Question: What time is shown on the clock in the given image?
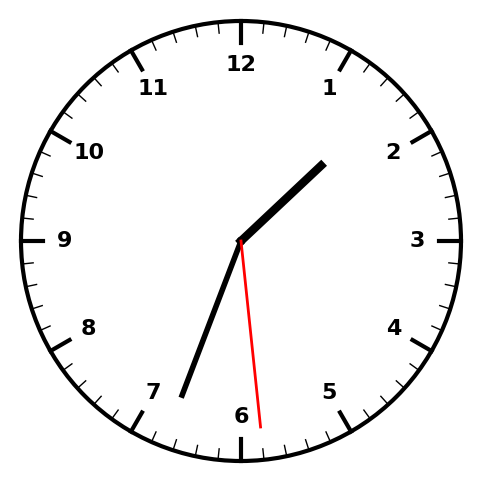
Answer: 01:33:29